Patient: sex F, age 86
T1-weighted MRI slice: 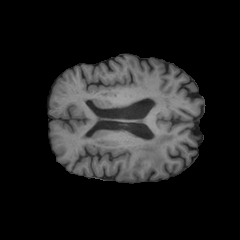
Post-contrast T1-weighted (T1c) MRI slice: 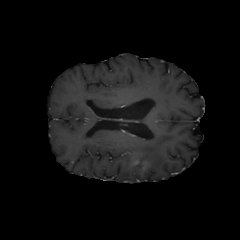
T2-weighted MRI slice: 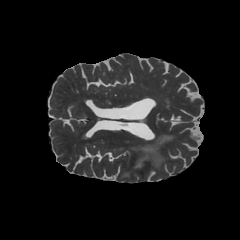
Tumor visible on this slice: yes
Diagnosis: Glioblastoma, IDH-wildtype
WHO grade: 4